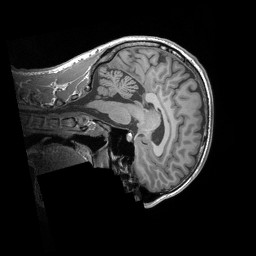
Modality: T1w
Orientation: sagittal
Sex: male
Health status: ill
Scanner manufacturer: siemens
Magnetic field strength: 3 T
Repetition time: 1.66 s
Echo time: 0.00254 s